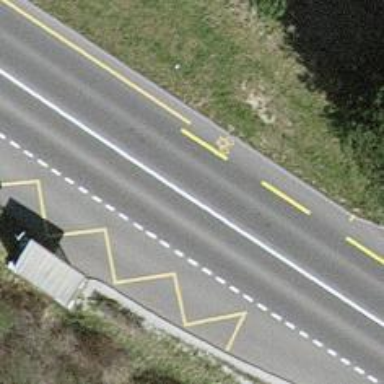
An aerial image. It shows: Public transport stop position.